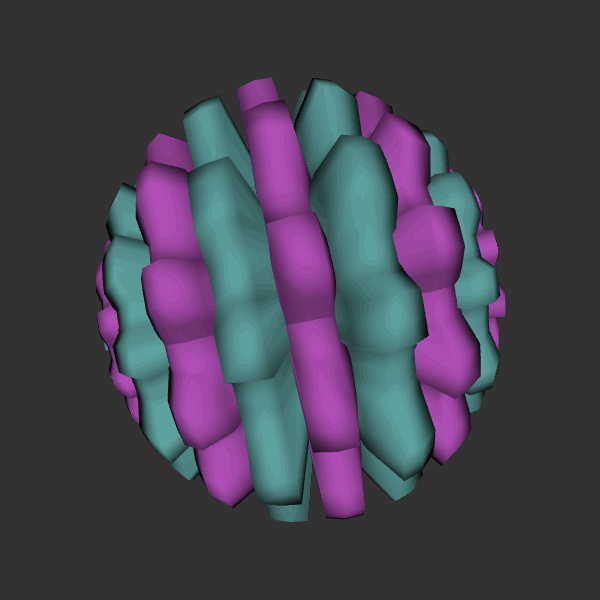
Background: dark